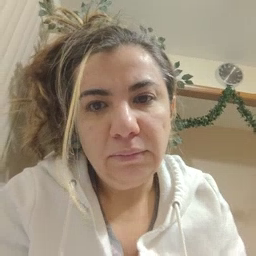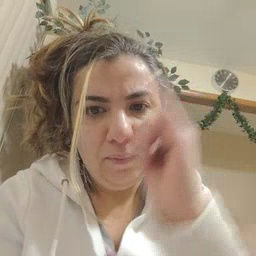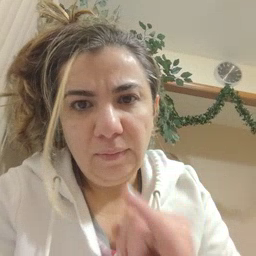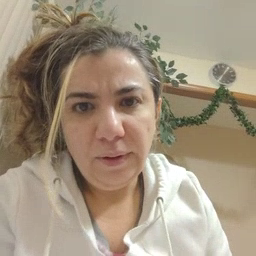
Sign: drawer